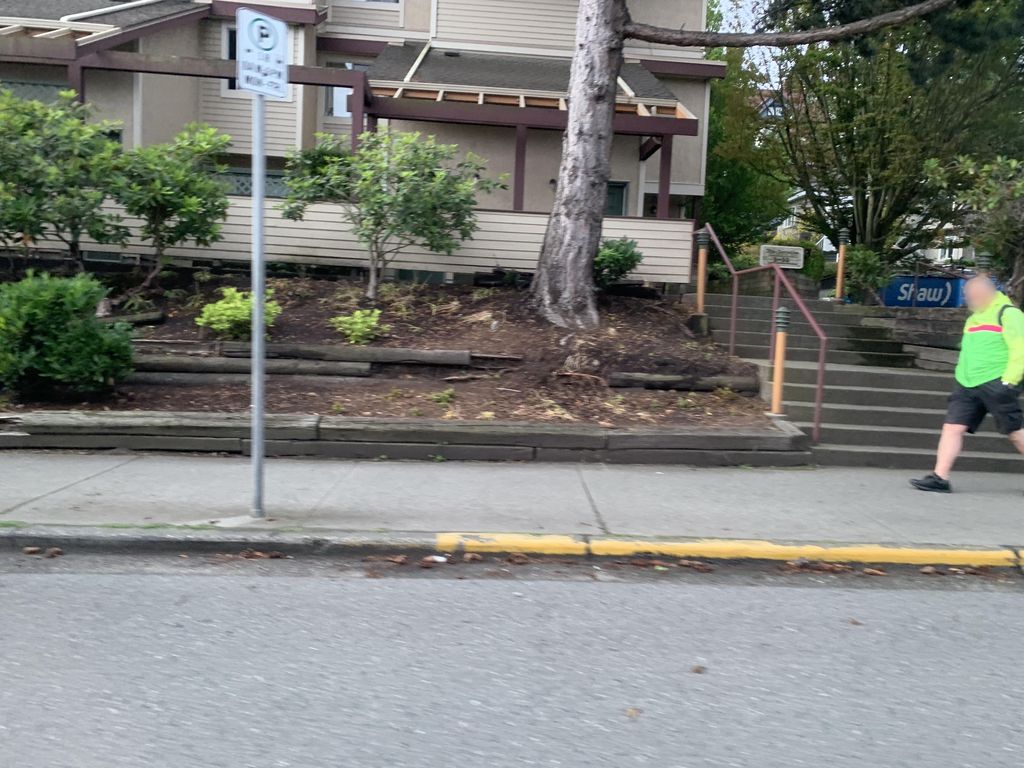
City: victoria